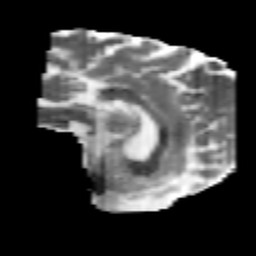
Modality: MD
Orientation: sagittal
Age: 37
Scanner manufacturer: philips
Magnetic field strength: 3 T
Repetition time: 7.767 s
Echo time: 0.1224 s